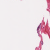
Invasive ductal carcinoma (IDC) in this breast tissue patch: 0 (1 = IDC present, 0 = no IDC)